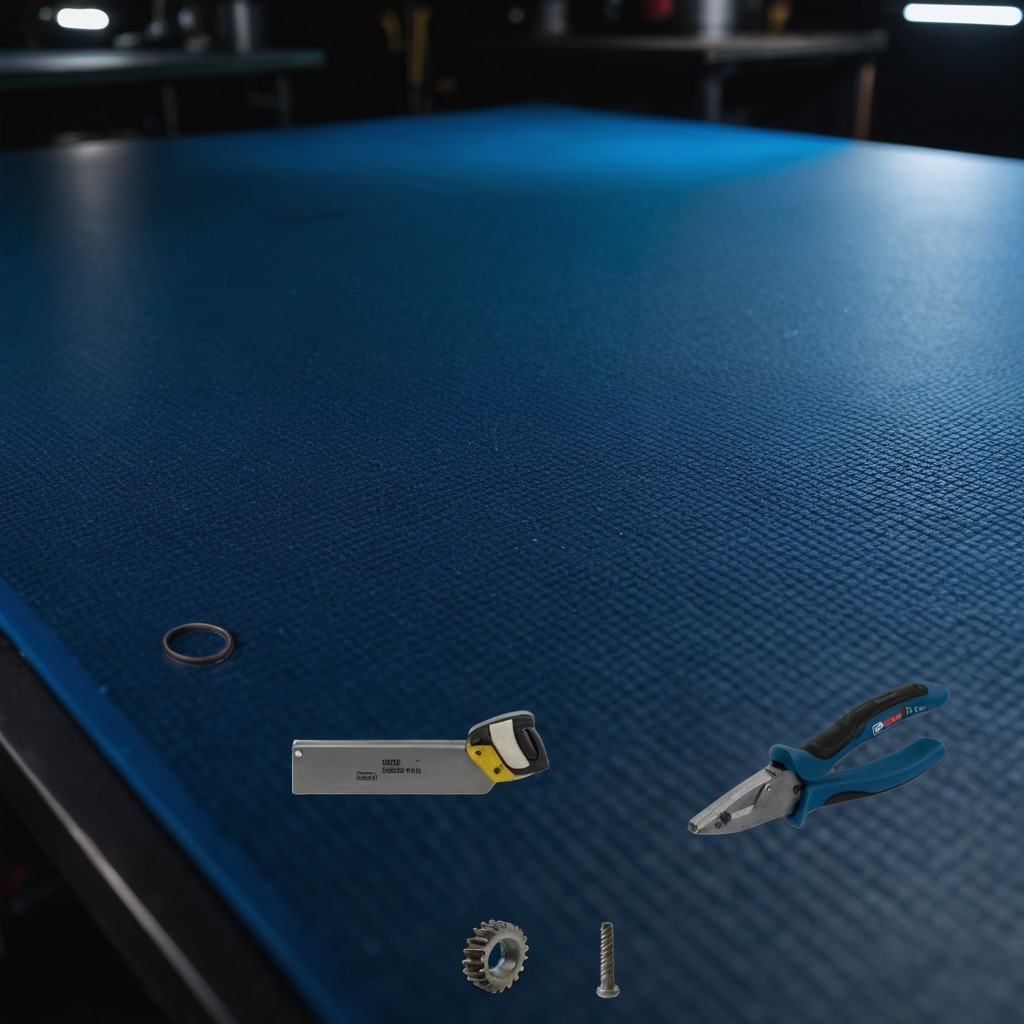
A rubber Oring, a steel gear with teeth, a metal machine screw, pliers, and a handheld metal saw are lying on the clean granite tabletop.